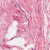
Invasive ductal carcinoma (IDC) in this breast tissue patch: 0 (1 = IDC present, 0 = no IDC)